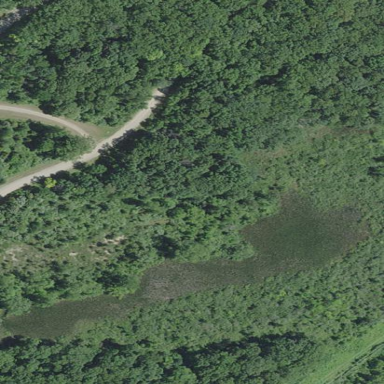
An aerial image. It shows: Mixed woodland with semi-deciduous trees.